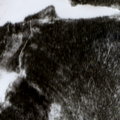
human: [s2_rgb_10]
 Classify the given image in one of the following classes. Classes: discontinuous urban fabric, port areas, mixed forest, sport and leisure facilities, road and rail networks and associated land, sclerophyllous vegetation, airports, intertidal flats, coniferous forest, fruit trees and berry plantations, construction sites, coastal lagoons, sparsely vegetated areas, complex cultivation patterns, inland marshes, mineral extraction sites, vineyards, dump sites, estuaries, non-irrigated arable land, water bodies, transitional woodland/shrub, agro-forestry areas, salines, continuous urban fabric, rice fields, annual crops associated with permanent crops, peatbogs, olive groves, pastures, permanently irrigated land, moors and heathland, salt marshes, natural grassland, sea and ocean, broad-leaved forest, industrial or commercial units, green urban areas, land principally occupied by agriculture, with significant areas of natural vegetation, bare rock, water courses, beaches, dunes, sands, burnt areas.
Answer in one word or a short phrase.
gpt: coniferous forest, mixed forest, water bodies